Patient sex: F
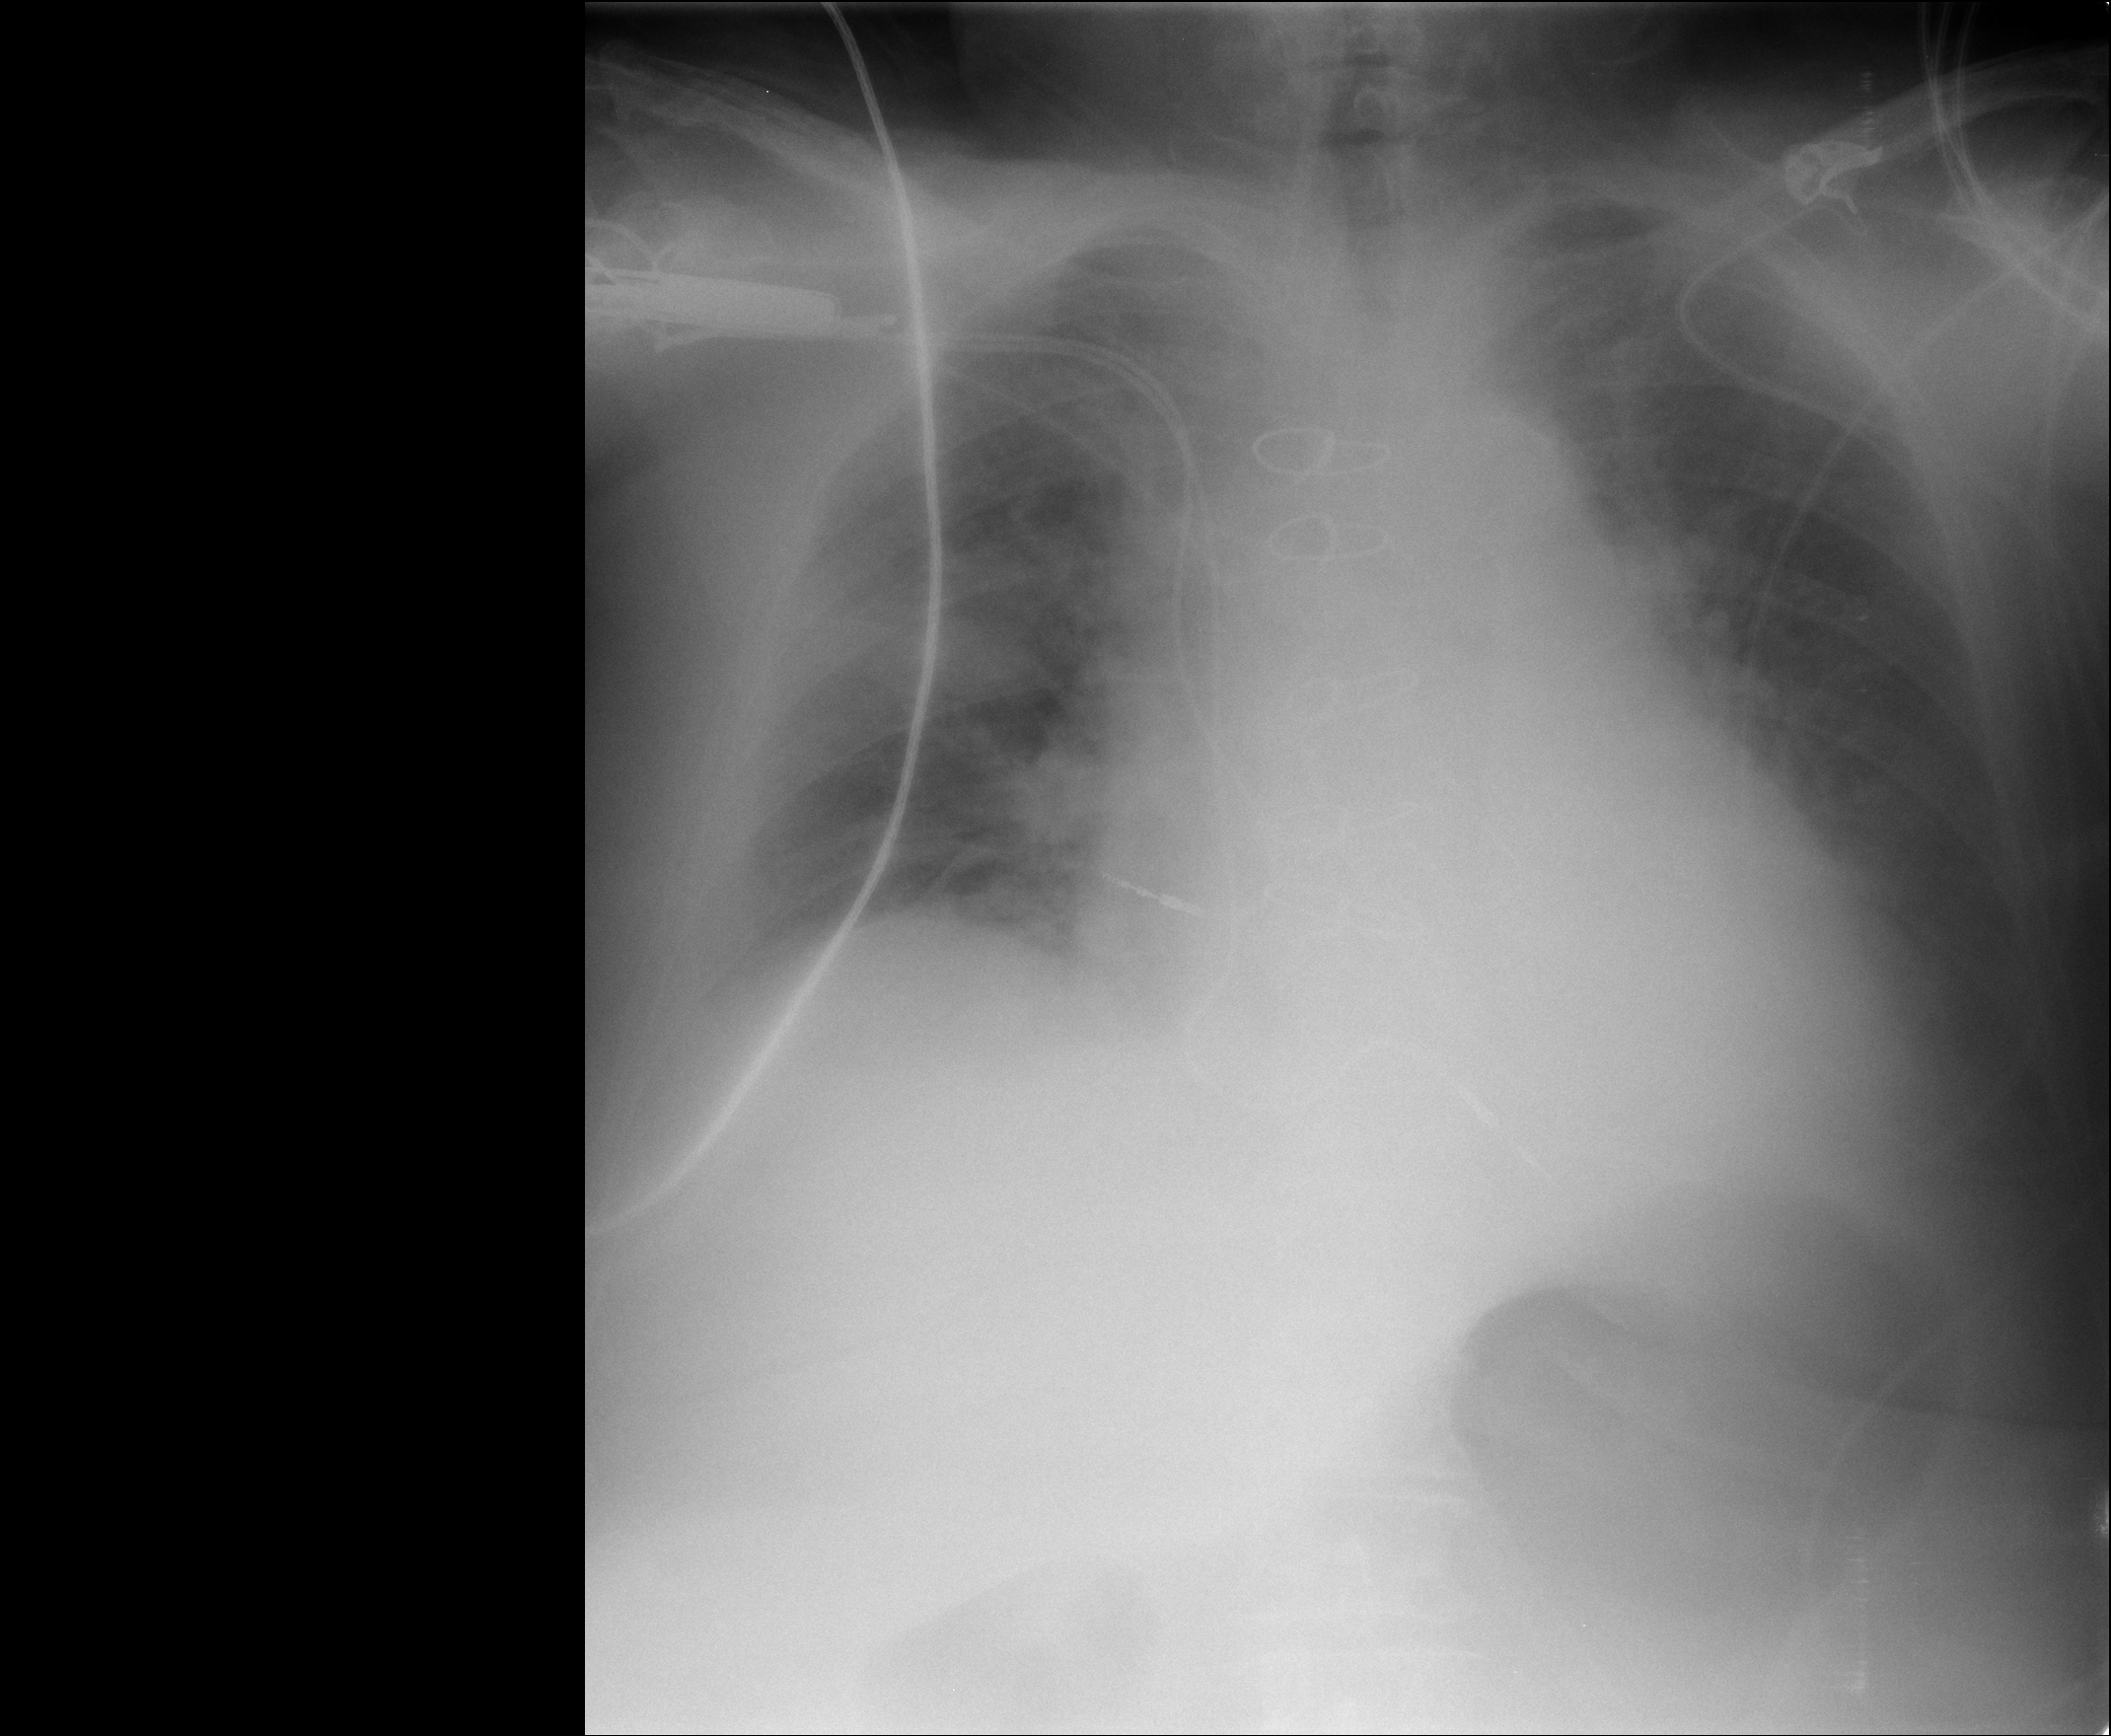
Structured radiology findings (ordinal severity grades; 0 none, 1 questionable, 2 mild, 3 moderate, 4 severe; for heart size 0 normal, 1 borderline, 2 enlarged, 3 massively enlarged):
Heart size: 0
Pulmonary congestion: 1
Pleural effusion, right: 2
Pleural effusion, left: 1
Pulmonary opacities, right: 0
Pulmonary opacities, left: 0
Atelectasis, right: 1
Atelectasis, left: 0